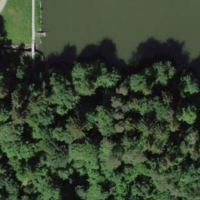
EUNIS habitat code: 43
Species observed at this site:
Corylus avellana